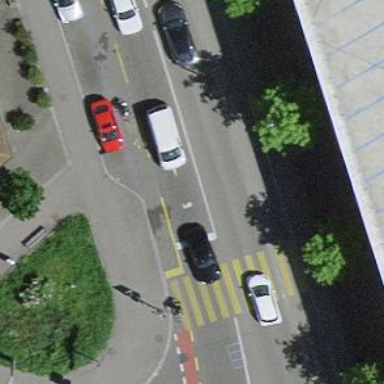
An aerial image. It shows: Primary highway with asphalt surface and lanes for cycling on both sides.